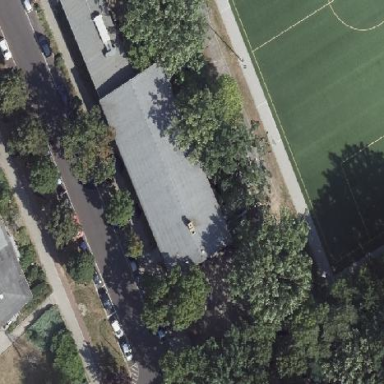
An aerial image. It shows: Sports hall with flat roof.